Field crop: maize
Growth stage: 2
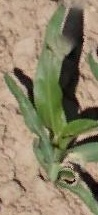
Species: maize